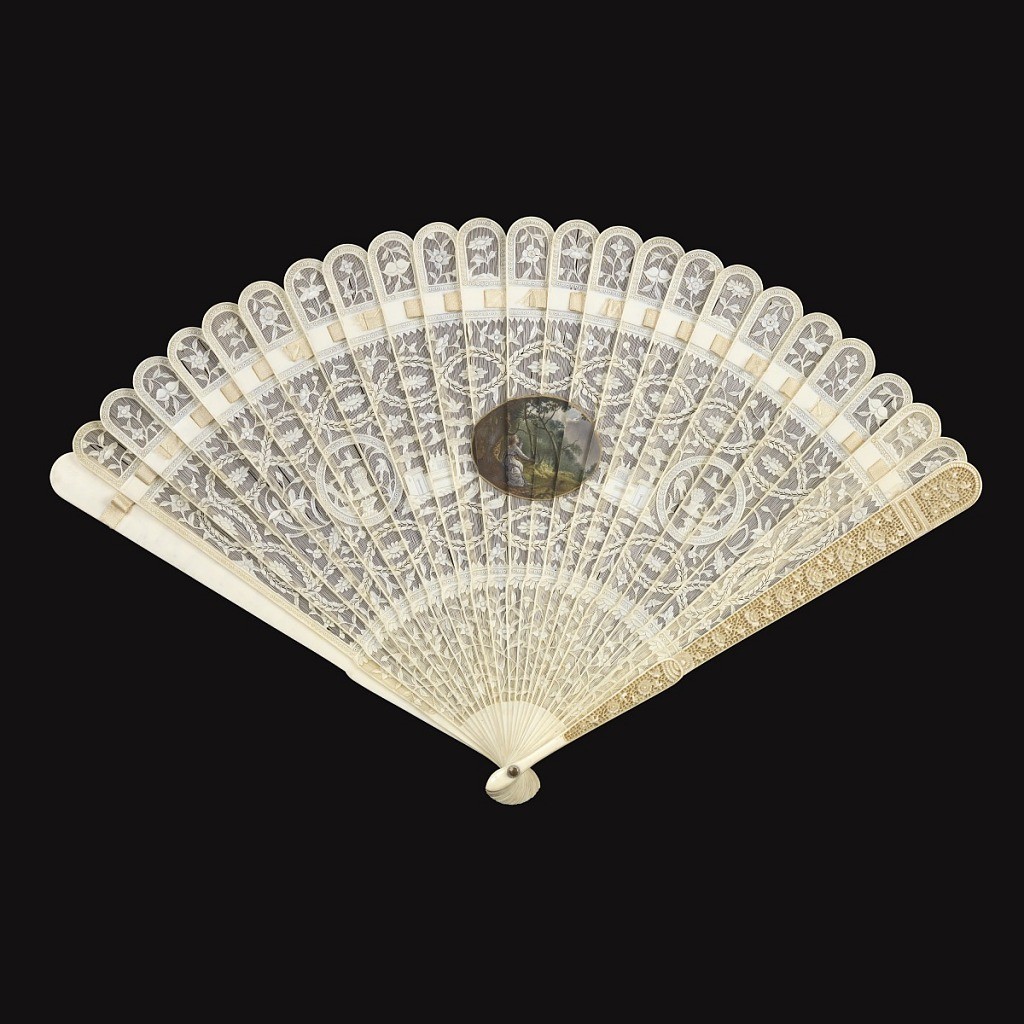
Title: Brisé fan
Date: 1780–1800
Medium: Carved, pierced and painted ivory sticks, silk ribbon
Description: Brisé fan with ivory sticks, carved with interlacing garlands, flowers, architectural features, and peacocks in medallions. In the center of obverse, an oval medallion is painted  with a scene of a female figure in classical dress seated  in a forest glen.